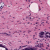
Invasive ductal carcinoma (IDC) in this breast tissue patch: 0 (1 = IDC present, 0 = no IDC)